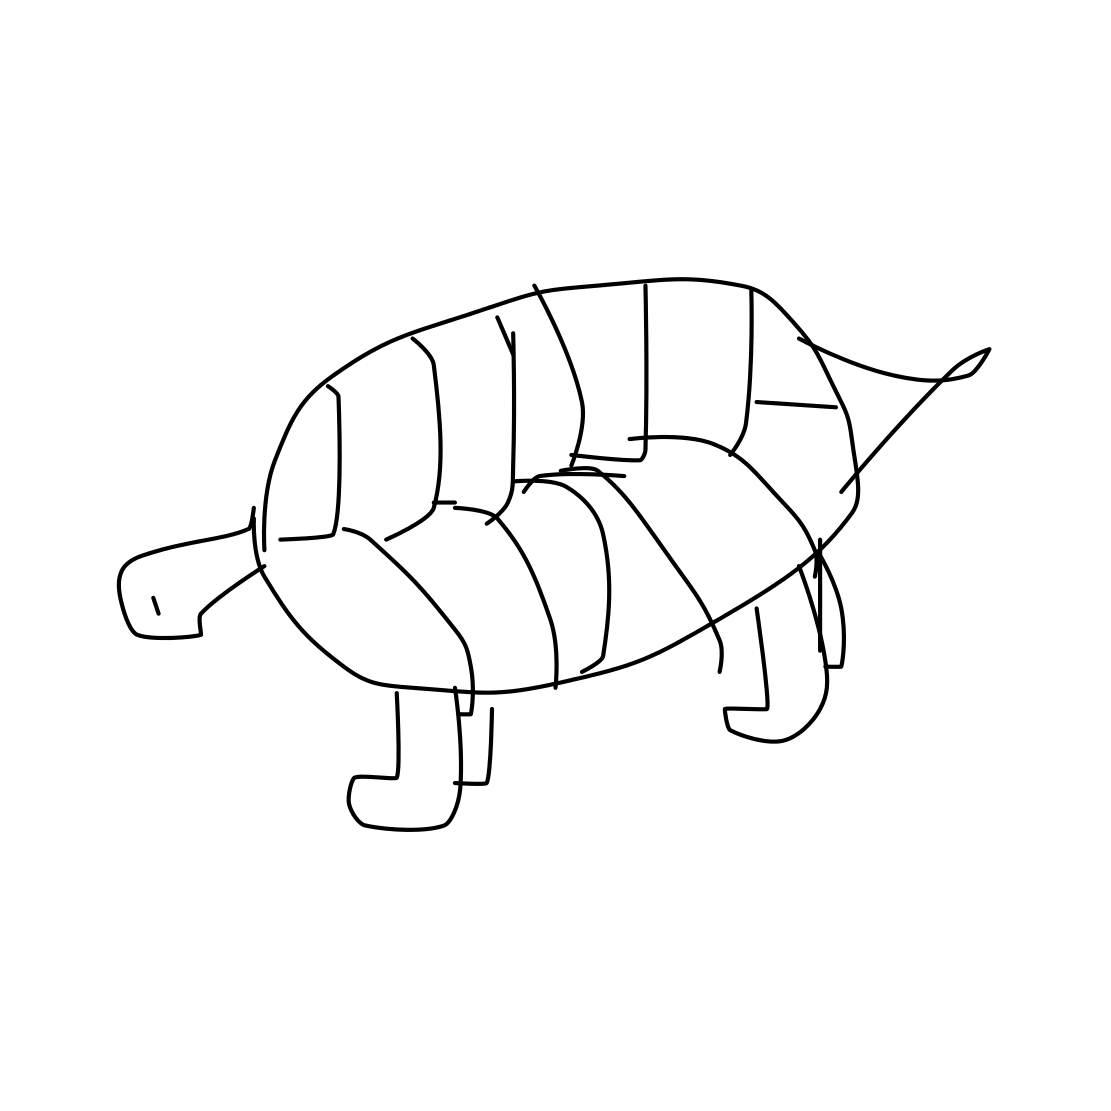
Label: sea turtle